Question: I am making an app where users can record a sound file. Once they have recorded it I would like to save it locally on the user phone. I have the sound file saved in the apps document directory. What I want to do is let the user share that file through email / text message. Ideally i would like to save it to their photo album and say hey, the file is there now go share however you want.
Now heres my question. I know how to send an email with file attachment in iOS but can I send a message? I know text messages are not allowed but look at this screenshot I took using apple's built in Voice Memos app. What is "Message" here? Do us developers have access to it?
I am trying to figure out if there are any other ways of sharing an audio file other than integrating my app with facebook/twitter/etc which I really don't want to do.

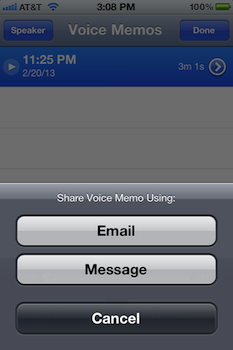
Answer: At this moment, you cannot attach anything to an SMS or iMessage. You may only set the recipient and the "body" of the message. Believe me, I've tried to attach an image all kinds of ways.
As for other ways to share said sound file, I guess the best way is to upload the file then send the recipient a URL via text message that directs them to this particular sound file.